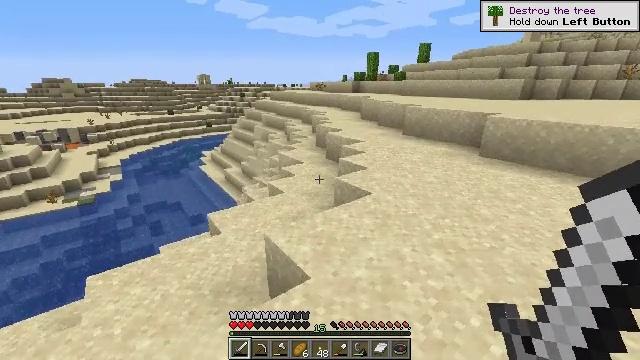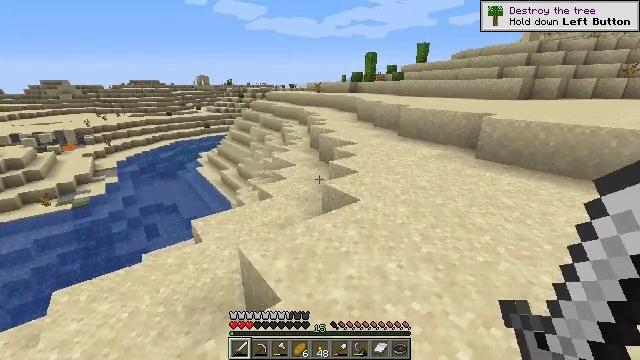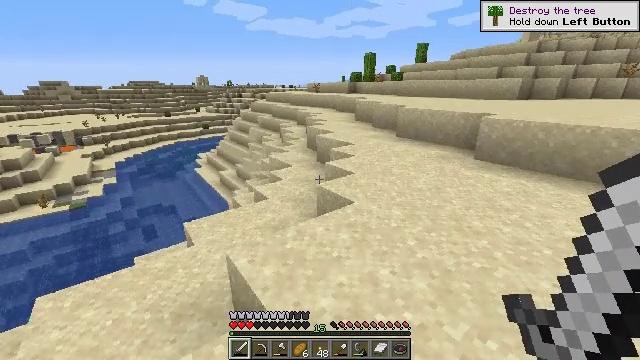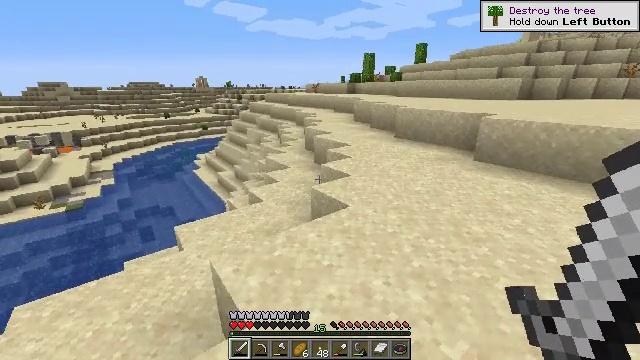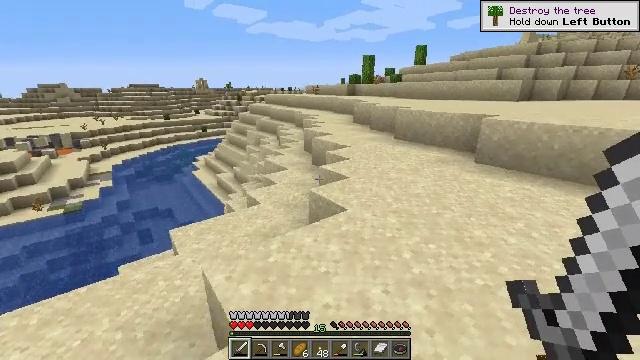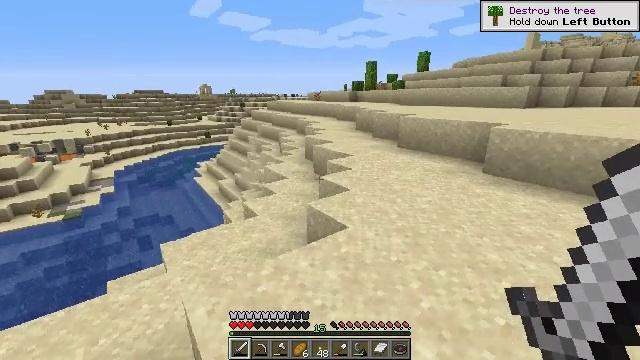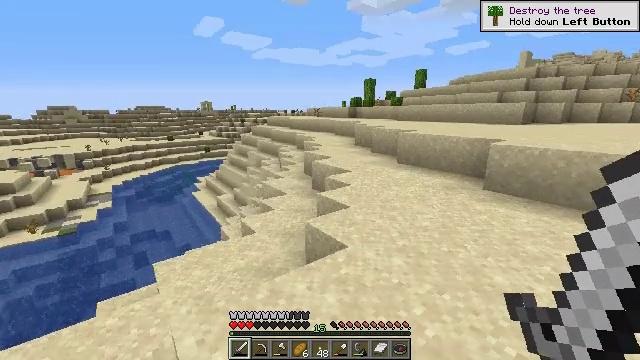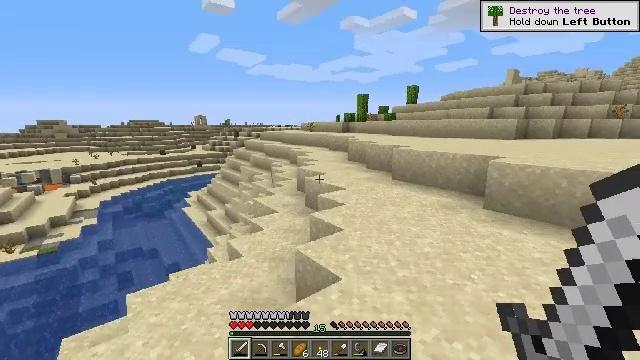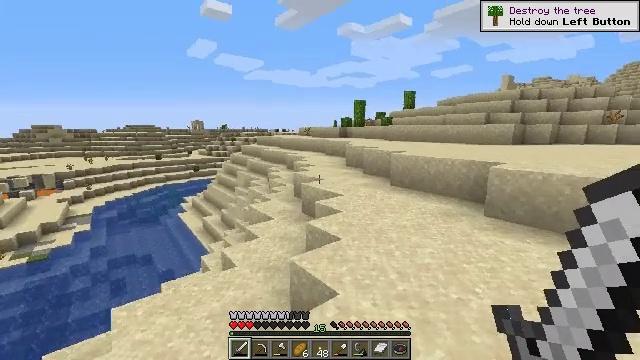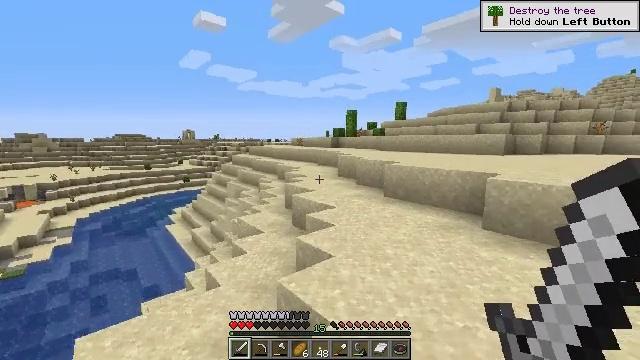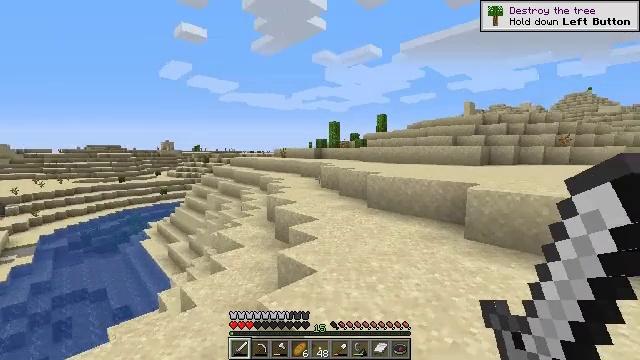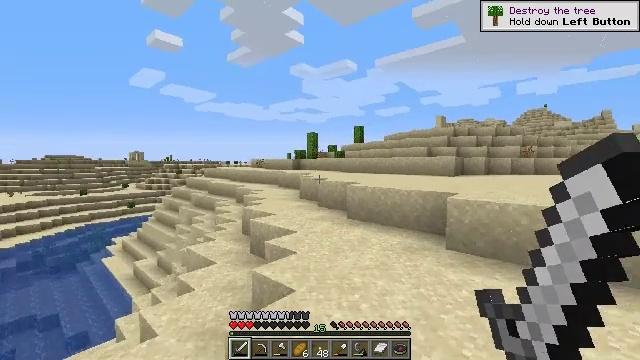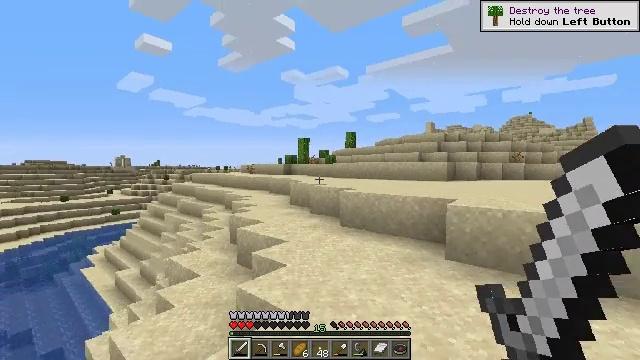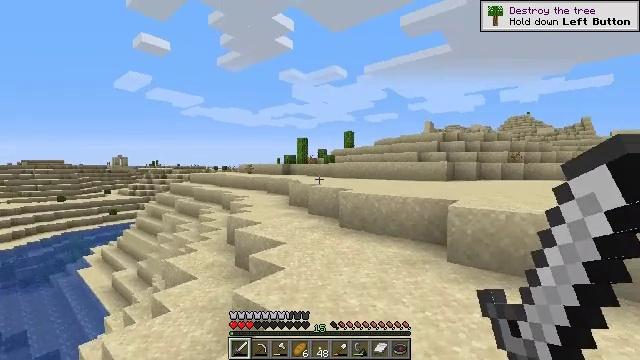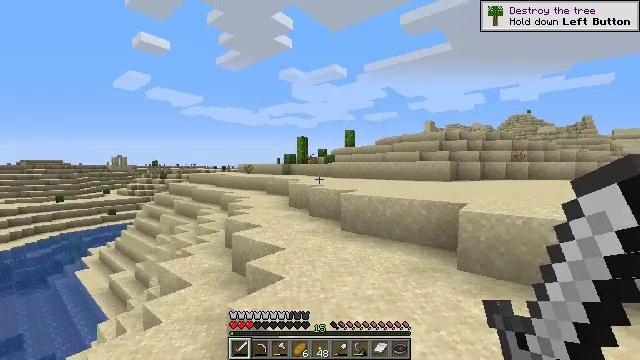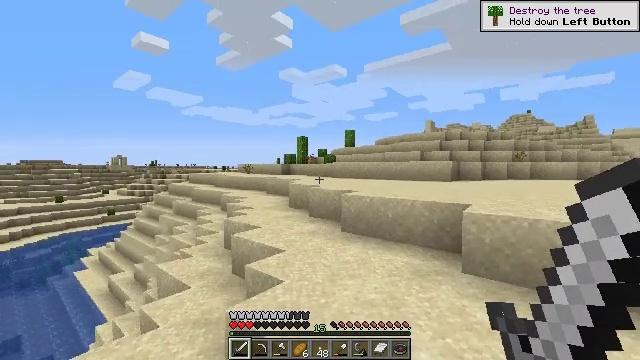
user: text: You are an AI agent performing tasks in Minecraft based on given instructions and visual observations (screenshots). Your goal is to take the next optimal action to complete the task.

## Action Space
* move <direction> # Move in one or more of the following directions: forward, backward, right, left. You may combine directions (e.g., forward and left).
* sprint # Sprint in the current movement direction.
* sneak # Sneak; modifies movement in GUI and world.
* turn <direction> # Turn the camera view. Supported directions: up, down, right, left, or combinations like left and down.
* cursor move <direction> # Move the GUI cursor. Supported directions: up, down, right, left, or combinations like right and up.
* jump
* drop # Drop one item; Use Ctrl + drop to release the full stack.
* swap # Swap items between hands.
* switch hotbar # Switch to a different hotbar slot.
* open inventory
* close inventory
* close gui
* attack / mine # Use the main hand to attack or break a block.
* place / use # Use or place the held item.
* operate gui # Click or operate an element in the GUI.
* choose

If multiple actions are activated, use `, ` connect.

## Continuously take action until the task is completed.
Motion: motion action
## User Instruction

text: Mine the sugar cane near rivers.
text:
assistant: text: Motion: move forward and move right
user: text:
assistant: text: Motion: move forward and move right
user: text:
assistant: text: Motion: move forward
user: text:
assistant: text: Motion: move forward
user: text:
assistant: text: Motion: move forward, turn up
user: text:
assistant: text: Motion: move forward, turn up
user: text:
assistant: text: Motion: move forward, turn right and up
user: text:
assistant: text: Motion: move forward, turn up
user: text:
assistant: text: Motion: move forward, turn right and up
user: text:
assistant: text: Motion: move forward, turn right and up
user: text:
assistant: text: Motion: move forward, turn right and up
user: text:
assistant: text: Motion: move forward, turn right and up
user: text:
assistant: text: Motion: move forward
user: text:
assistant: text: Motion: move forward
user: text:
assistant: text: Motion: move forward
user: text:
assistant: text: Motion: move forward
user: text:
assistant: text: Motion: move forward
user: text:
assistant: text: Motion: move forward and move left
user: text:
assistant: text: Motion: move forward and move left
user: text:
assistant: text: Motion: move forward
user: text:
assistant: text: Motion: move forward
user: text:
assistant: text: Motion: move forward
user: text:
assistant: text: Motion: move forward
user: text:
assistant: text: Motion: move forward
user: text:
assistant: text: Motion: move forward
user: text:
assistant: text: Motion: move forward
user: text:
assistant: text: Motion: move forward
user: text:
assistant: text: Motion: move forward
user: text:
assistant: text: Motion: move forward
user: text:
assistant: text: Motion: move forward